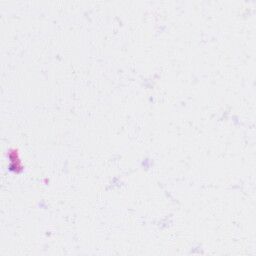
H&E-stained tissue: Liver